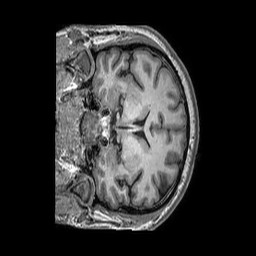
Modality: T1w
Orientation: coronal
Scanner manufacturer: philips
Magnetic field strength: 3 T
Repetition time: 0.006597 s
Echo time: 0.00297 s